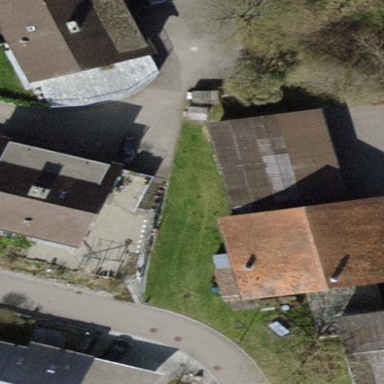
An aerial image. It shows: Group of garages.